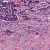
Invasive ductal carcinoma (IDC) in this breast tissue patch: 1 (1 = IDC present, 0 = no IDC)